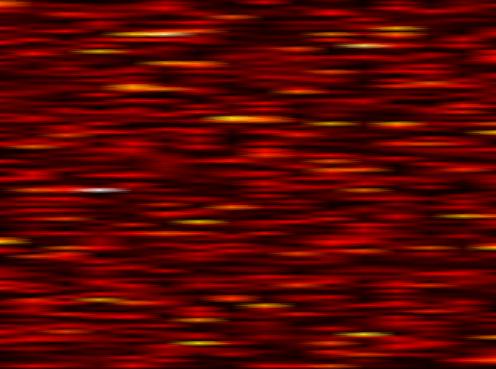
Label: OFDM